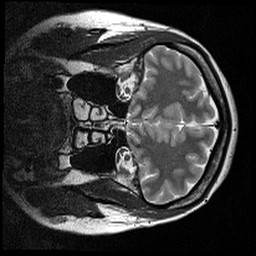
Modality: T2w
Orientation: coronal
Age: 41
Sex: female
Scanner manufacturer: siemens
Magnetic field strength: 3 T
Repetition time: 7 s
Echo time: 0.085 s